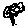
Label: flower